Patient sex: M
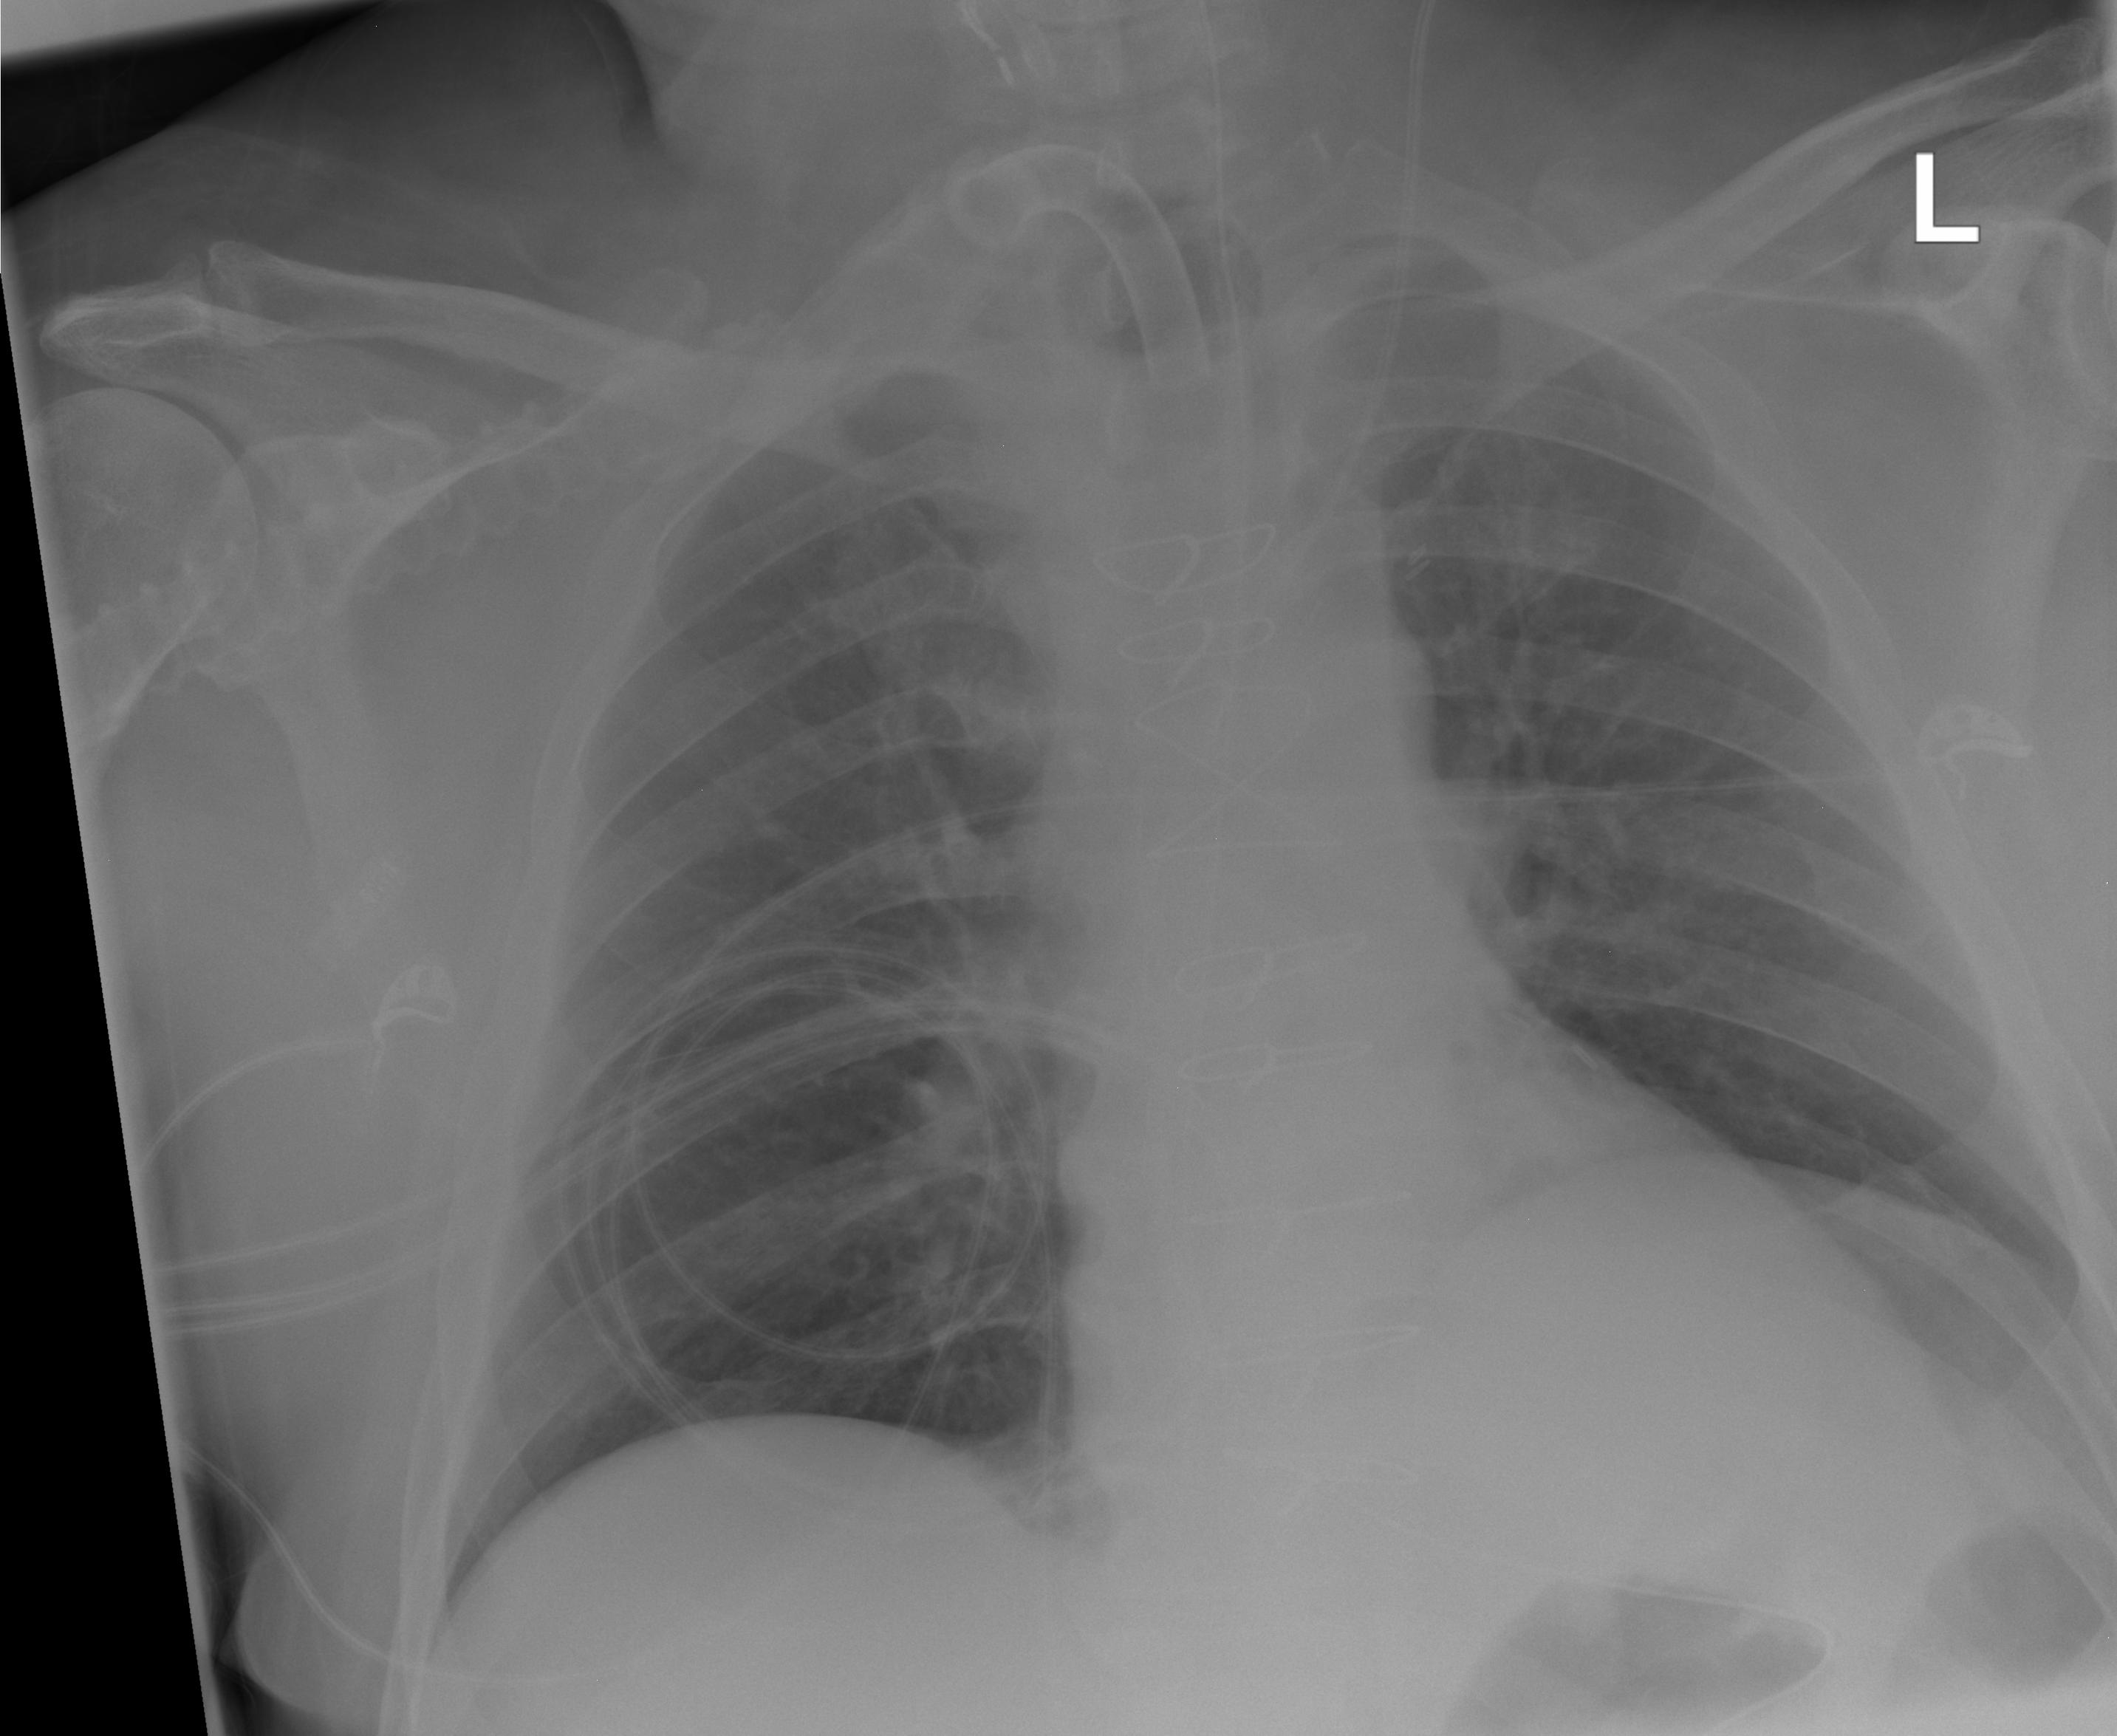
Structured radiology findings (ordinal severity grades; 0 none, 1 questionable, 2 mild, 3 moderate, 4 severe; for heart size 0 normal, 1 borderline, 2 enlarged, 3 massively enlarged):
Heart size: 0
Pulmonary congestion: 2
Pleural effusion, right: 0
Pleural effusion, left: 0
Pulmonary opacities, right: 0
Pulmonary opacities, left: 0
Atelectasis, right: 0
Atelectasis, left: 0